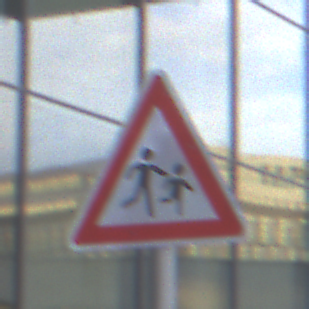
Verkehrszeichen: KinderLinks
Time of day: SunriseSunset
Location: Outdoor (Urban)
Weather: PartlyCloudy
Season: NotSpecified
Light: Natural